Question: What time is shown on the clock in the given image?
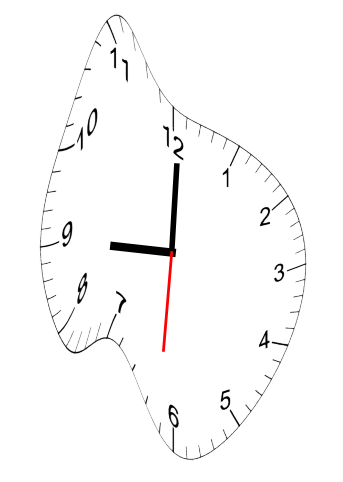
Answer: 09:00:31